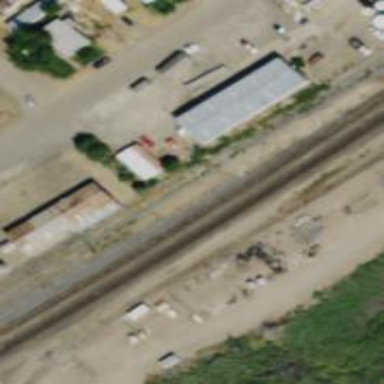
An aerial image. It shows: Railway siding with rails.